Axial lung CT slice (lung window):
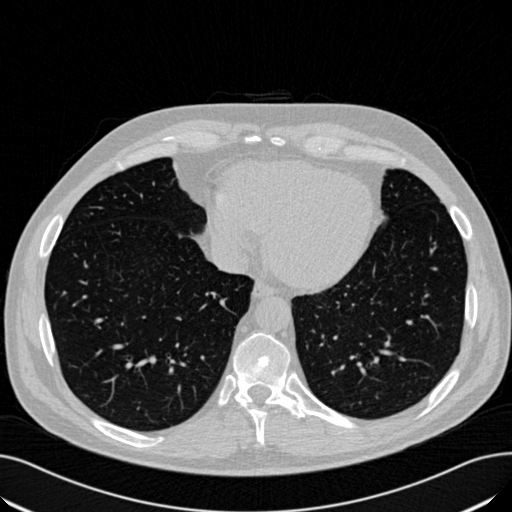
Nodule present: no